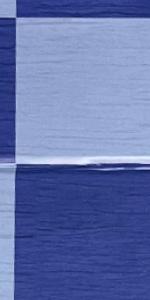
Label: Empty